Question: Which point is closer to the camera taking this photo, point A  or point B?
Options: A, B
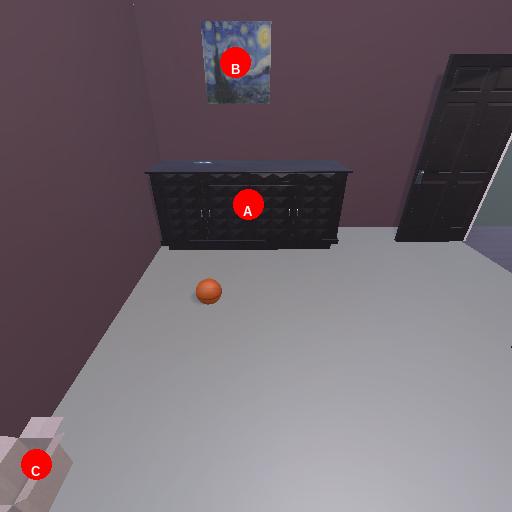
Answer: A